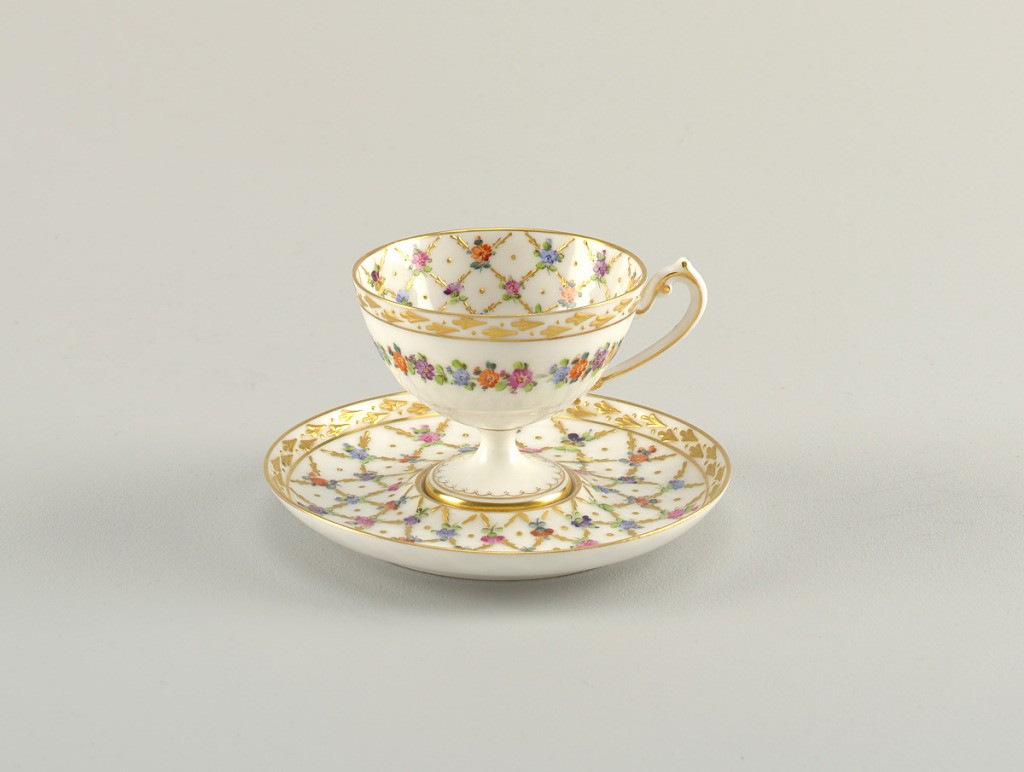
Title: Footed Cup and Saucer with Diamond Lattice Pattern
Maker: Carl Thieme Potschappel Porcelain Manufactory, German, established 1872
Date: ca. 1901
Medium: hard paste porcelain, vitreous enamel, gold
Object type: cup and saucer
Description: Molded, footed cup. Diamond lattice pattern with flowers at crossing. Gilded rim. Matching saucer.